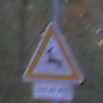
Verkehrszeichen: WildwechselRechts
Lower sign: LaengeEinerStrecke6
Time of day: Night
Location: Outdoor (Suburban)
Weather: PartlyCloudy
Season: NotSpecified
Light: Artificial